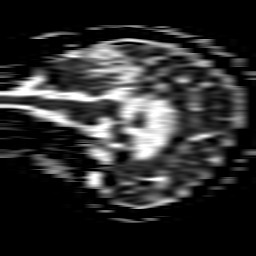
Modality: ADC
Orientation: sagittal
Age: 85
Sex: female
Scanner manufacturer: philips
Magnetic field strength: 1.5 T
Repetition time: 3.261 s
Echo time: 0.09411 s